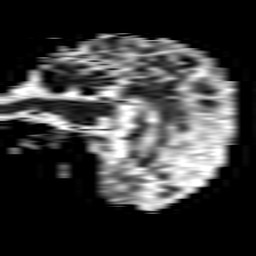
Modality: ADC
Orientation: sagittal
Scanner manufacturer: philips
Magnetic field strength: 1.5 T
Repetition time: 3.393 s
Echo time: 0.06922 s